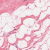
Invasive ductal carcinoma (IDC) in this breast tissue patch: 0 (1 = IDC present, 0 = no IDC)